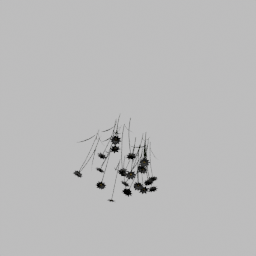
Label: nature